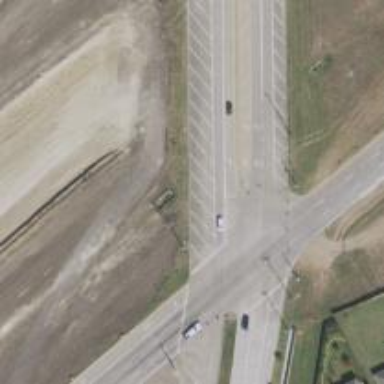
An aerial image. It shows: Bridge along trunk link highway.